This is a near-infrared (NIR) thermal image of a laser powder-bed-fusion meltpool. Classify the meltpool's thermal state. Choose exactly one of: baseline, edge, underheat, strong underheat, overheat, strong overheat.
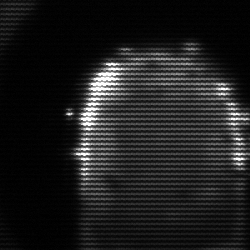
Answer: baseline